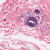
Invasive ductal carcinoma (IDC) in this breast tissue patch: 0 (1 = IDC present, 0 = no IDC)